Field crop: tomato
Growth stage: 1
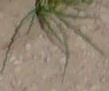
Species: cyperus